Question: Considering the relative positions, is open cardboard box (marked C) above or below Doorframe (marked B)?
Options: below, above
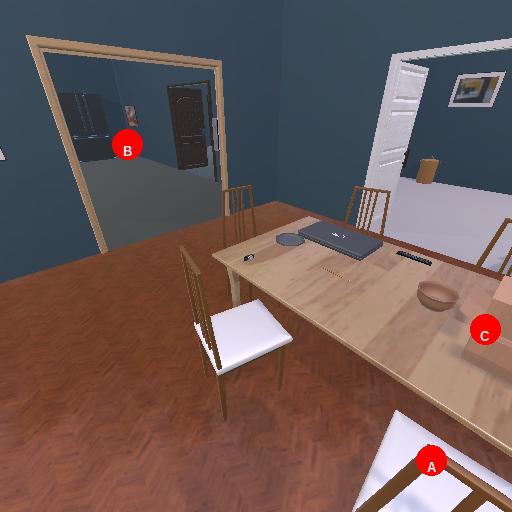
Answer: below